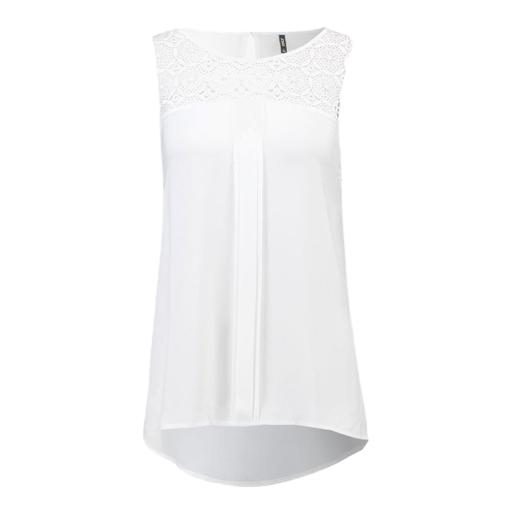
white sleeveless lace-hem blouse, white sleeveless lace blouse, white lace-yoke top, white background